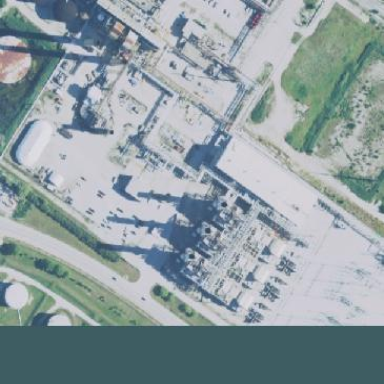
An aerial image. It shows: Power plant.